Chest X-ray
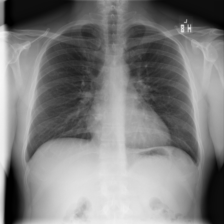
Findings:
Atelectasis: negative
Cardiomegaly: negative
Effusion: negative
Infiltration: negative
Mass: negative
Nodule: negative
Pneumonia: negative
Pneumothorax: negative
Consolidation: negative
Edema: negative
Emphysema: negative
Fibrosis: negative
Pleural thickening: negative
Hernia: negative